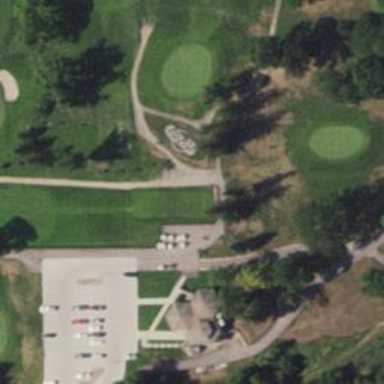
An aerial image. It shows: Service road used as golf cart path.